Question: I am referring K and R book for learning C;
It is regarding while loop with EOF in Word counting program, the program given in the book runs fine, but i want to know how it stop taking input after just one enter and gives the output with line, word, & character count. Before this program, I used to press Ctrl + Z followed by enter to get output wherever while loop with !=EOF was used.
Please help me in understanding what exactly happened in this program to break loop.
Attaching the Code and output -
'''
#include<stdio.h>
#define IN 1 /* inside a word */
#define OUT 0 /* outside a word */
/* count lines, words, and charaters in input */
main()
{
int c, n1, nw, nc, state; /* n1 for line count, nw for word count, & nc for character count */
state = OUT;
n1 = nw = nc = 0;
while ( ( c = getchar() ) != EOF ){
++nc;
if ( c == '
')
++n1;
if ( c == ' ' || c == '
' || c == ' ')
state = OUT;
else if ( state == OUT) {
state = IN;
++nw;
}
printf ( "%d %d %d
", n1, nw, nc);
}
}
'''
Output-

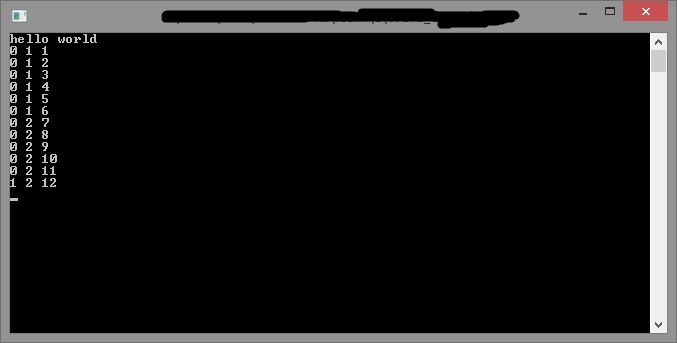
Answer: The loop hasn't ended. You can verify this be typing in some more characters and pressing enter. You'll see more output. It is because this 'printf':
'''
printf ( "%d %d %d
", n1, nw, nc);
'''
is the loop. It'll be executed in every iteration of the loop.
---
If you want the output to be seen you send 'EOF' using and , move the 'printf' outside the loop.